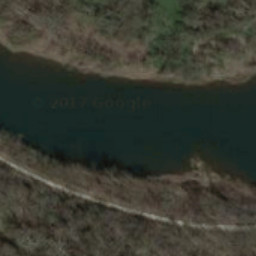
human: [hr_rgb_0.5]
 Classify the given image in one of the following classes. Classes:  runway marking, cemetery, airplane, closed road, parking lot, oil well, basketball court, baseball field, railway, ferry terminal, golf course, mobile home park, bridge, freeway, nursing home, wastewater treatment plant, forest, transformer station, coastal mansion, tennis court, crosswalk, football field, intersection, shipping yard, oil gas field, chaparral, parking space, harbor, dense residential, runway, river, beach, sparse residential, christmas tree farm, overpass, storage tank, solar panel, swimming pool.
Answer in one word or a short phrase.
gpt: river